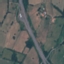
Land use / land cover class: Highway